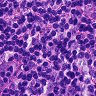
Metastatic tissue present: no